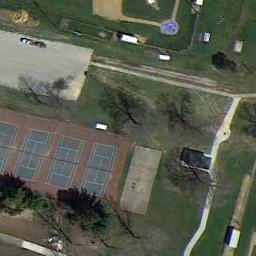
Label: tennis_court